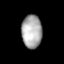
Tissue: lung
Cell type: Epithelial cells
Senescence score: 0.1521
Nuclear area (px): 661
Mean DAPI intensity: 169.818